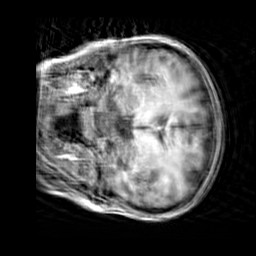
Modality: T1w
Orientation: coronal
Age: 25
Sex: female
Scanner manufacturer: siemens
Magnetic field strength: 3 T
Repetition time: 2.3 s
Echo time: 0.00303 s